Field crop: maize
Growth stage: 2
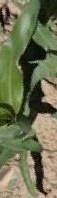
Species: maize